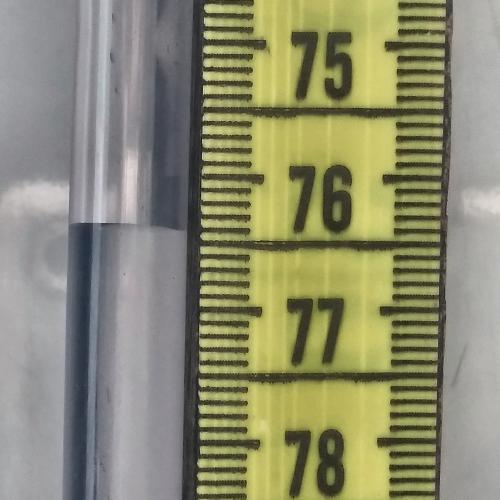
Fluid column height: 76.4 cm